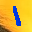
Label: 1